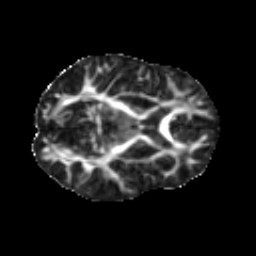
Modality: FA
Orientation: axial
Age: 11
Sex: female
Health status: ill
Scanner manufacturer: ge
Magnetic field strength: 3 T
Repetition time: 6.752 s
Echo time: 0.079 s